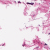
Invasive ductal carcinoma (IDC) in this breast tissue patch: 0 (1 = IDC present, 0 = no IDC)